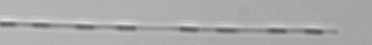
Label: Leptocylindrus